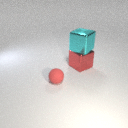
large red metal cube to the right of small red rubber sphere